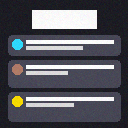
Screen state: on